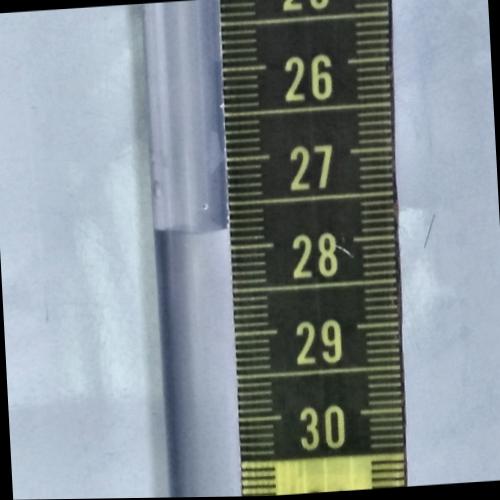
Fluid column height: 27.8 cm